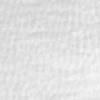
Label: no_change